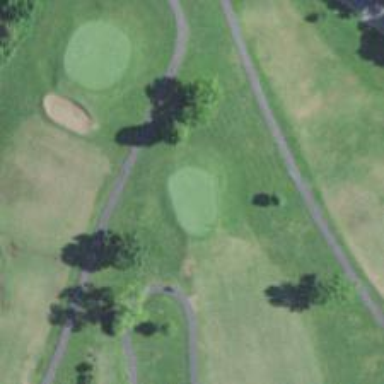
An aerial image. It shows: Golf hole.